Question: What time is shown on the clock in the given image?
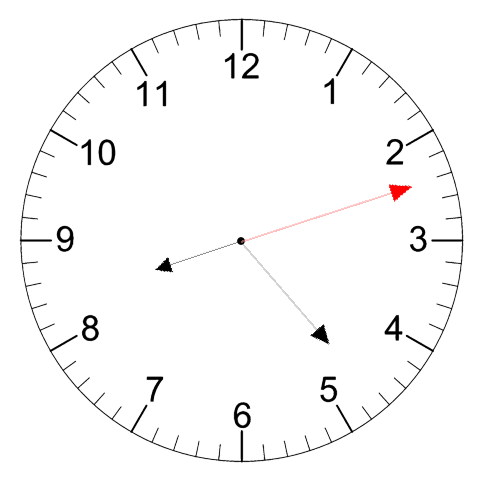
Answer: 08:23:12